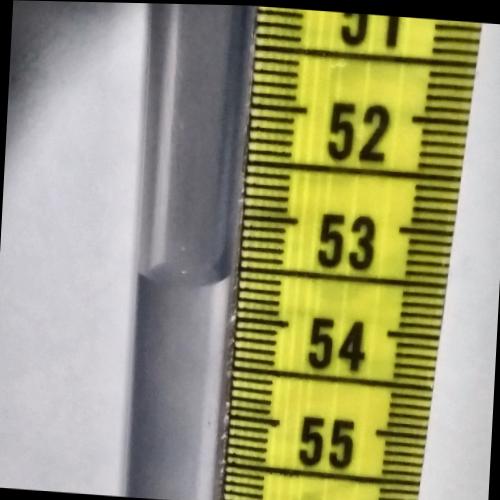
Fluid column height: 53.6 cm